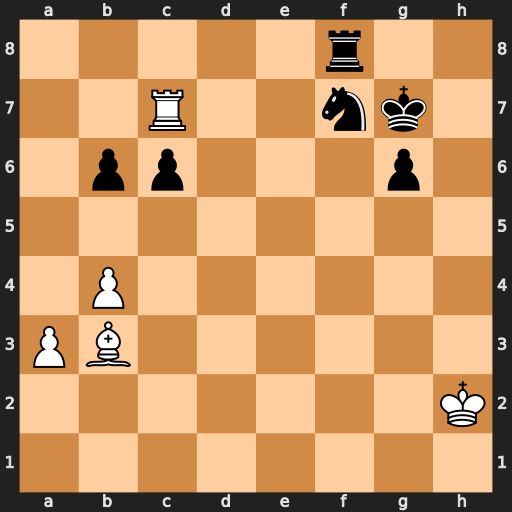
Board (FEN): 5r2/2R2nk1/1pp3p1/8/1P6/PB6/7K/8
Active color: w
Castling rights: -
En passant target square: -
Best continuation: a4 c5 bxc5